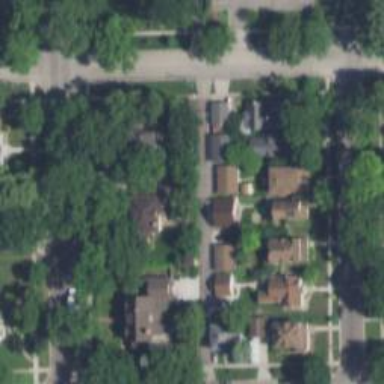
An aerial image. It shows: Neighborhood.